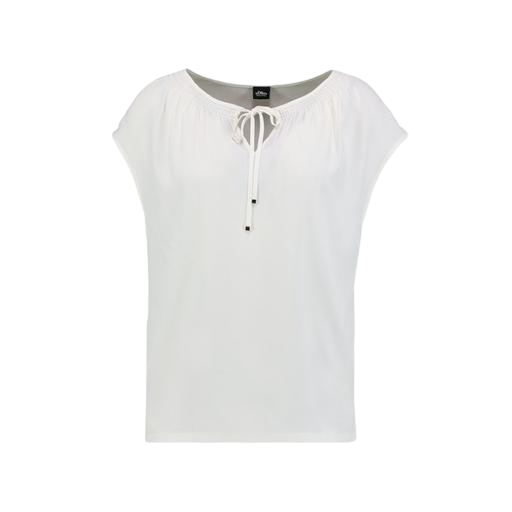
short-sleeve top only macy, white dolman-sleeve split-neck top only macy, white salma tassel-tie top, white background